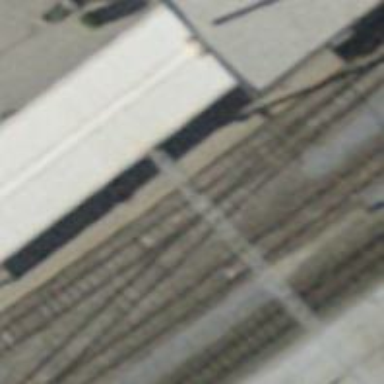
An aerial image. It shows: Narrow-gauge railway in yard setting.